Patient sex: F
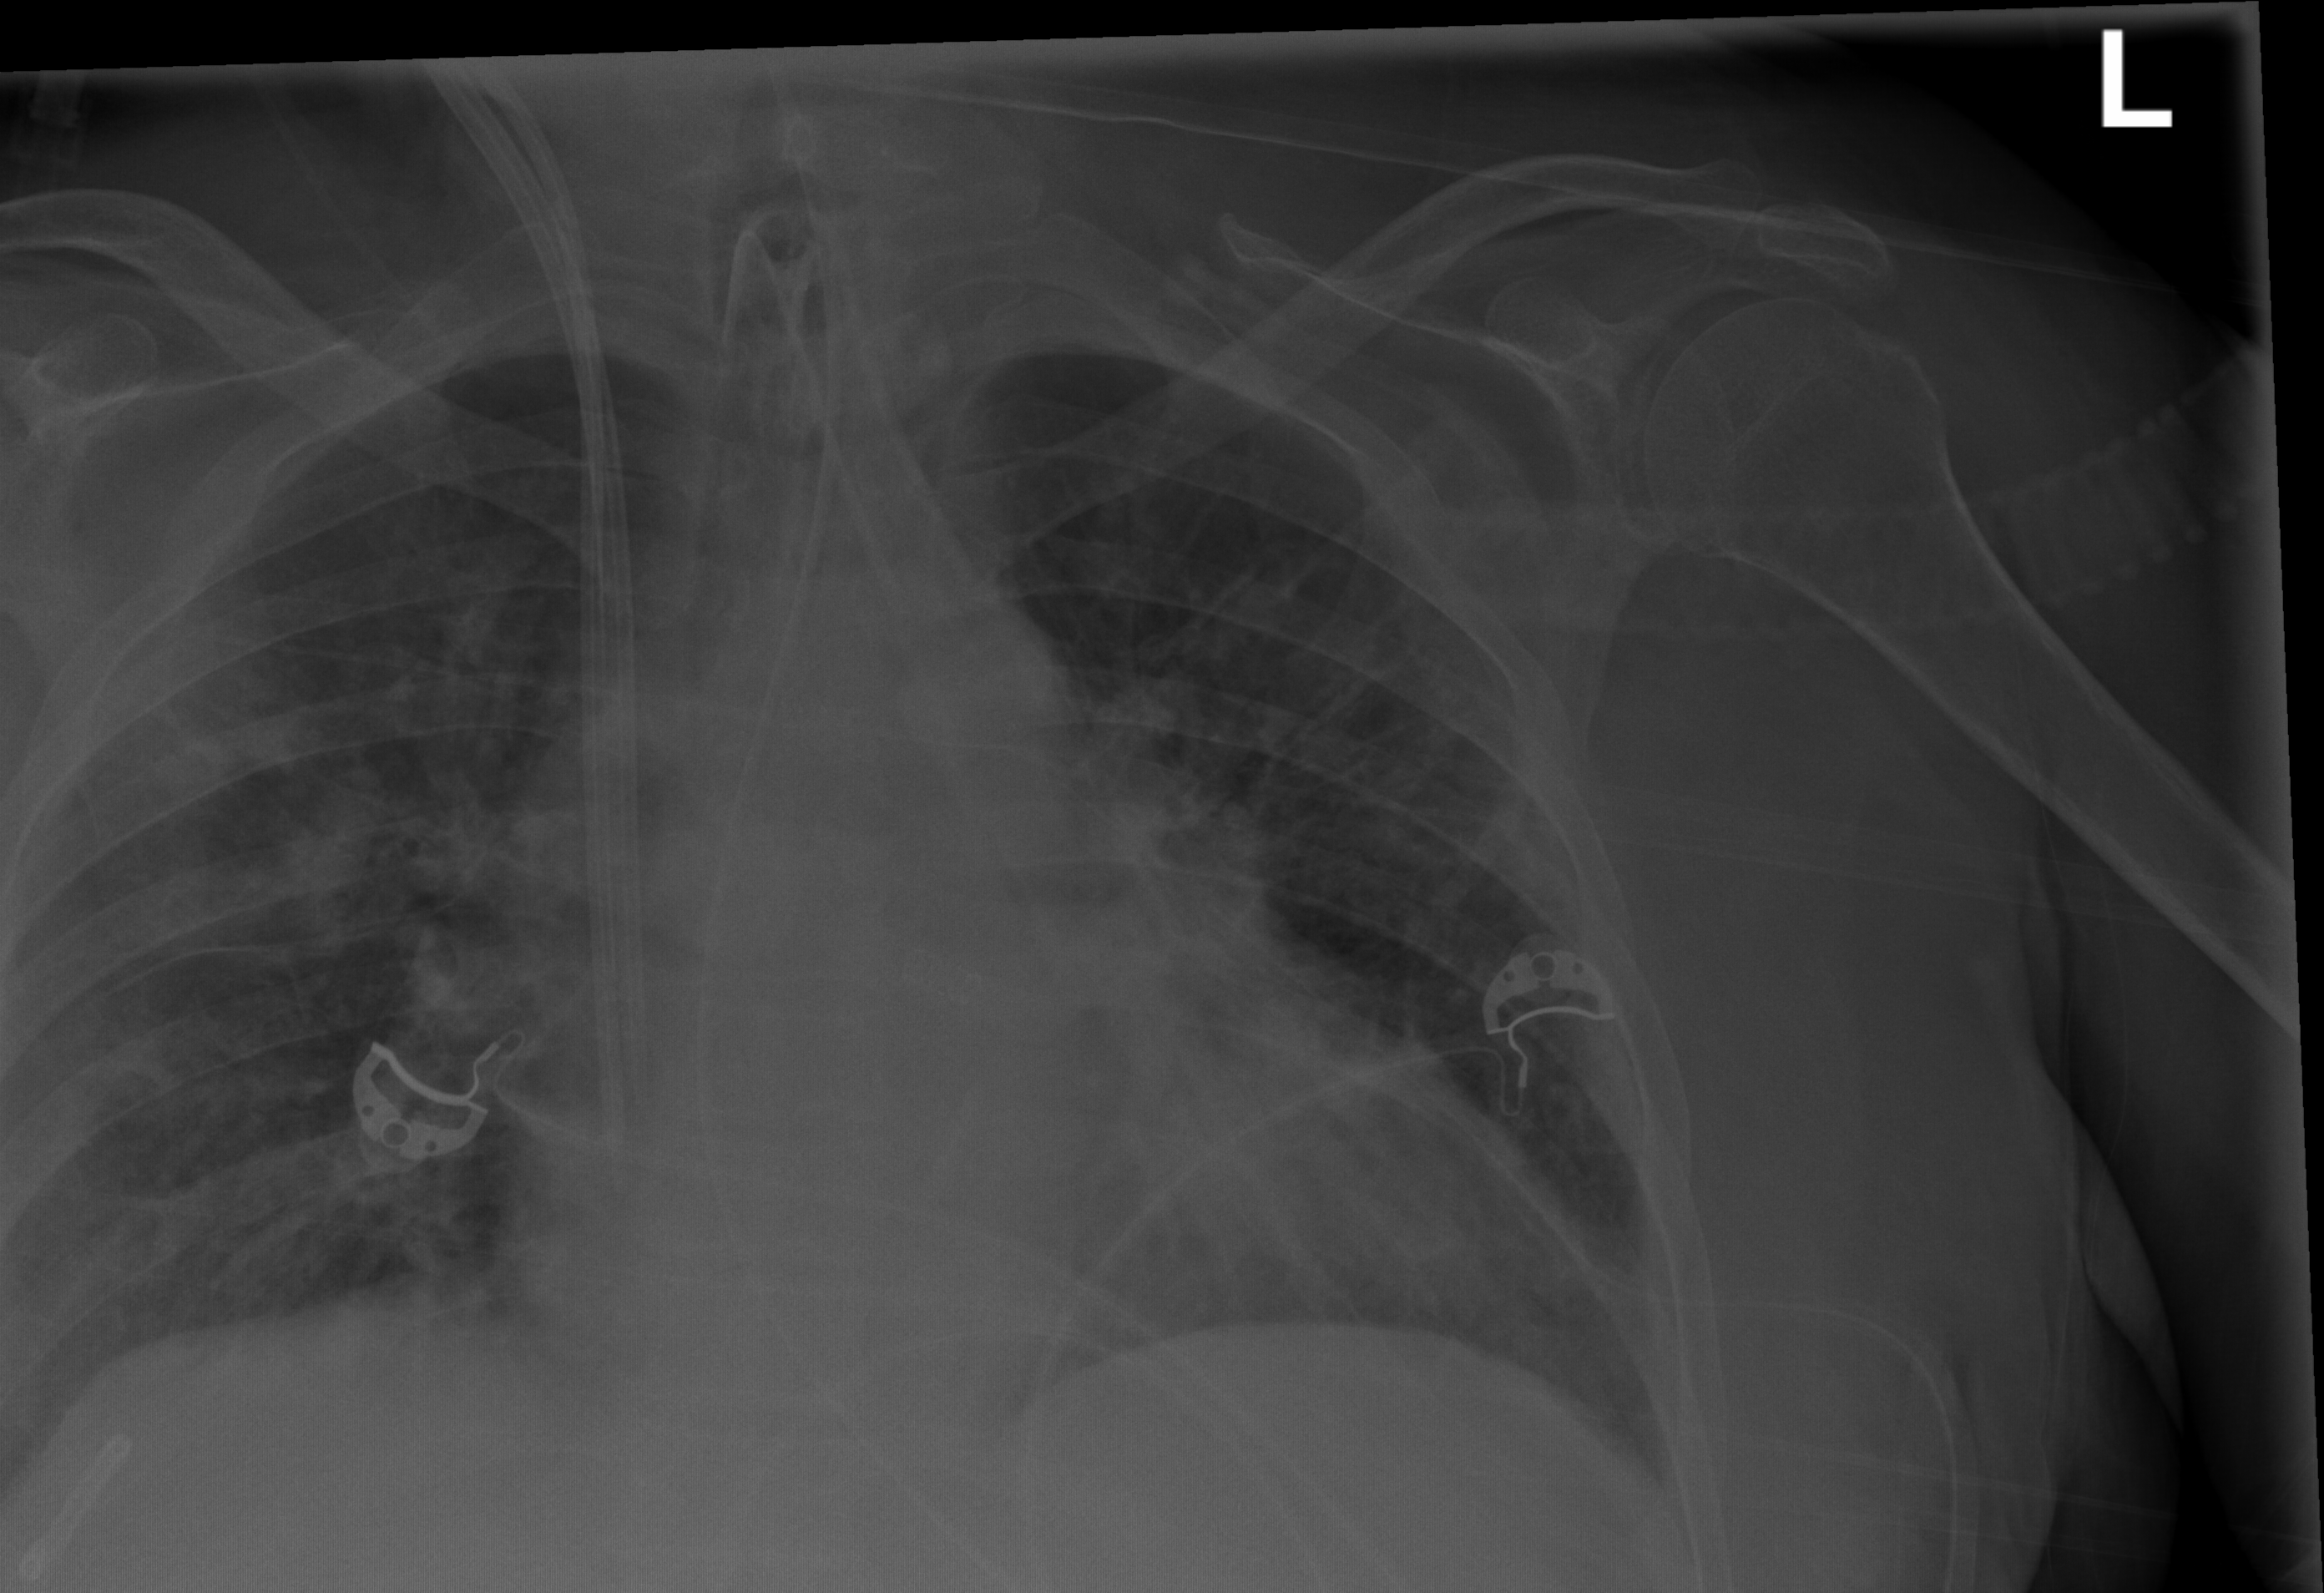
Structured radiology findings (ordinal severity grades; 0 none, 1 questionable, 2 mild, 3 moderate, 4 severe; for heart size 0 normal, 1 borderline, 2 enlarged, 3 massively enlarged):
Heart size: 2
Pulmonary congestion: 2
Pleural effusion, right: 2
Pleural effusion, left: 0
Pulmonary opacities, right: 3
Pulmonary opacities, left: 2
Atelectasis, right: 2
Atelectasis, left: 2